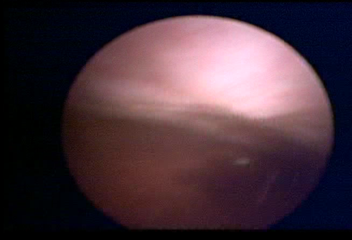
Modality: WLC
Class: Normal mucosa
Bladder cancer association: No